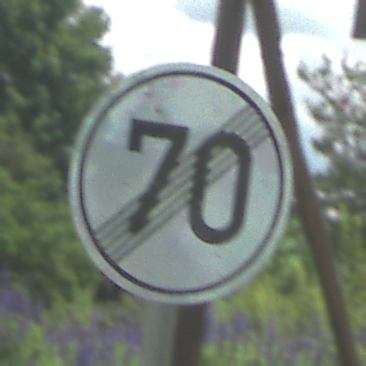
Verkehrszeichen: EndeGeschwindigkeit70
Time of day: Midday
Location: Outdoor (Nature)
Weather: PartlyCloudy
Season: NotSpecified
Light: Natural